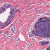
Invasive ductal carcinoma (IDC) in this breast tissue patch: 1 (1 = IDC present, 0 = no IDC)